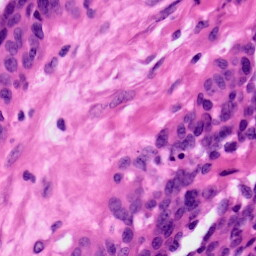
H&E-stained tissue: Ovarian